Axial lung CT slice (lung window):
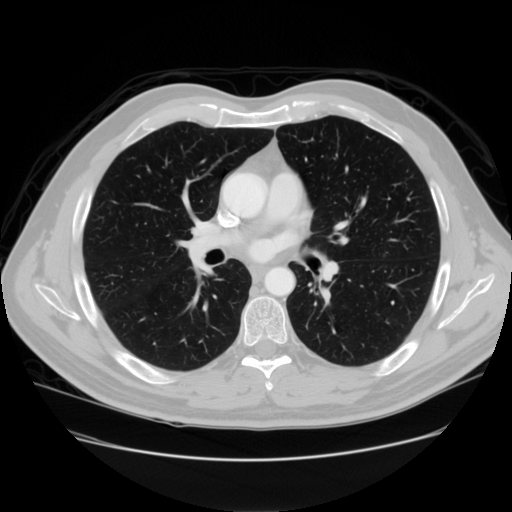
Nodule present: no